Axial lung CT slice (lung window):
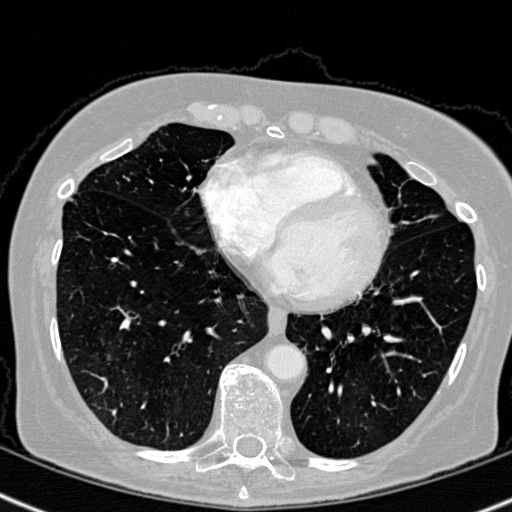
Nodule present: no